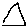
Label: triangle